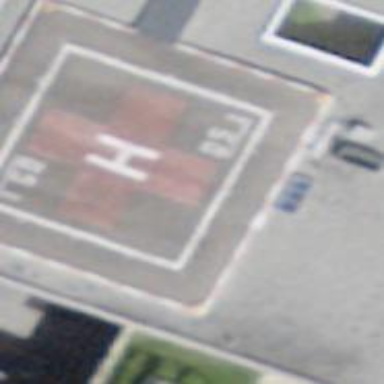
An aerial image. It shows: Asphalt helipad designated as emergency landing site.